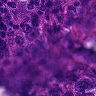
Metastatic tissue present: yes